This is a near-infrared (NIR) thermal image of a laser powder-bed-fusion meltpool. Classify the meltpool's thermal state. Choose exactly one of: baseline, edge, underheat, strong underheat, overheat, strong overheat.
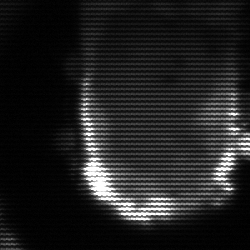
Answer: baseline